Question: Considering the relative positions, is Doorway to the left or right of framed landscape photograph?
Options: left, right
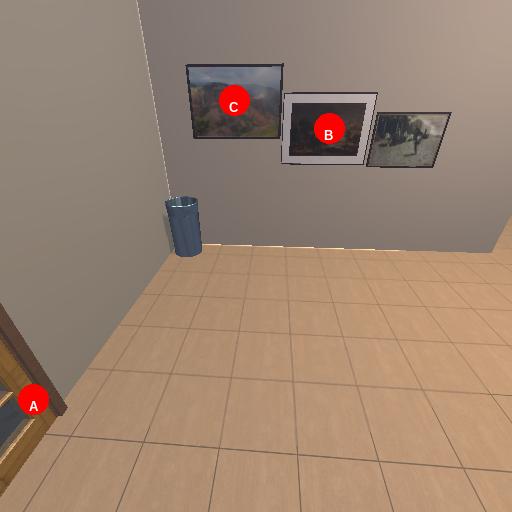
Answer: left